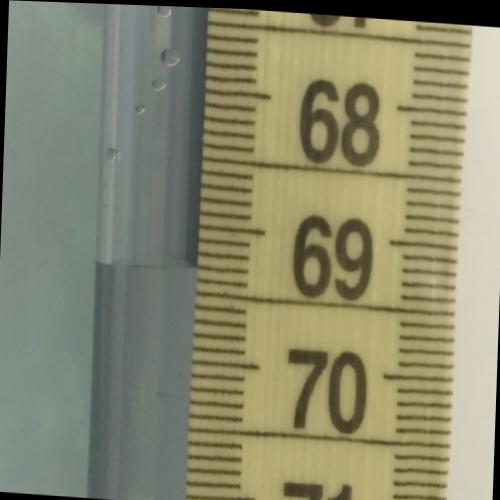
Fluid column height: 69.3 cm